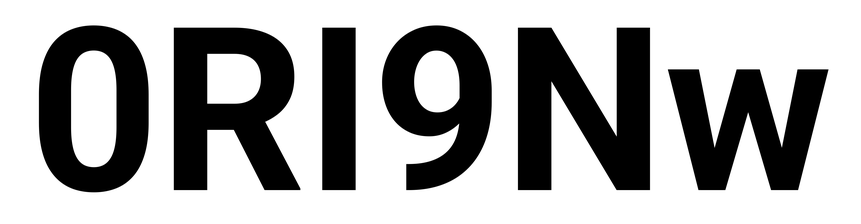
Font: Roboto_Bold